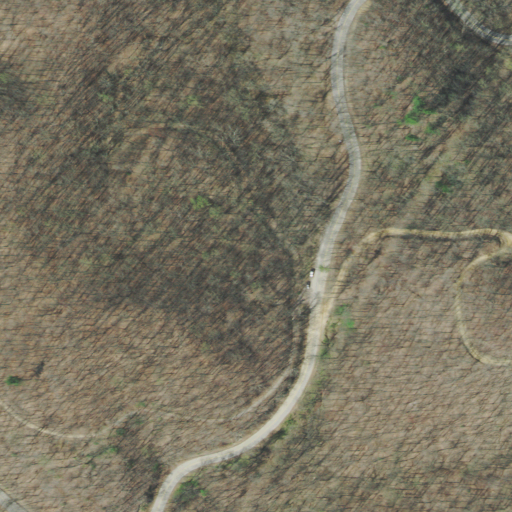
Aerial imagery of gap in Tennessee named Armes Gap containing deciduous forest, open development, and low intensity development